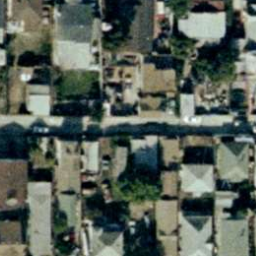
Label: residential